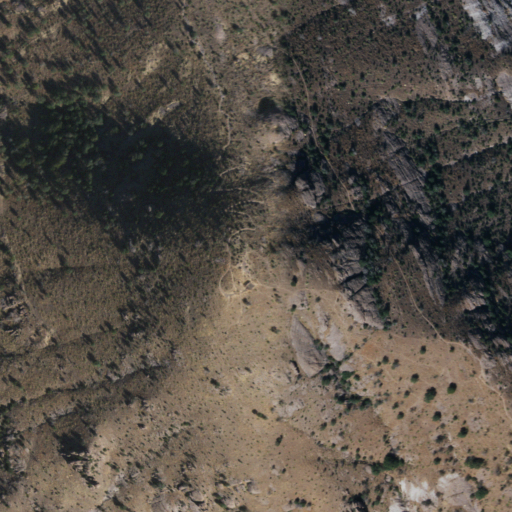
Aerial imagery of mountain in Arizona named Coronado Peak containing shrub, grassland, and evergreen forest